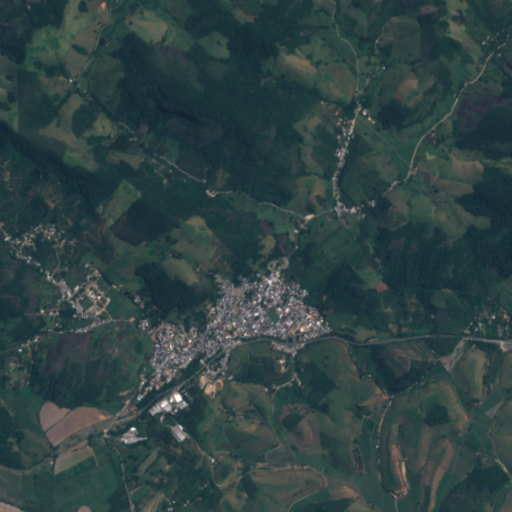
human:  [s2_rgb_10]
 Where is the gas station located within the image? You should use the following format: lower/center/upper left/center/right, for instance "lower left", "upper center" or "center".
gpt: The gas station is located in the lower center of the image.
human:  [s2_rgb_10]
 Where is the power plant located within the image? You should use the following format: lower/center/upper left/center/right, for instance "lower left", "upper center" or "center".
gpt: There is no power plant in the image.